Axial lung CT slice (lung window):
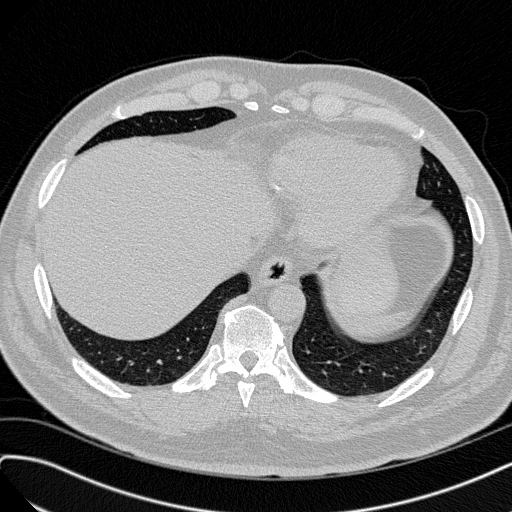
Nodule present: no